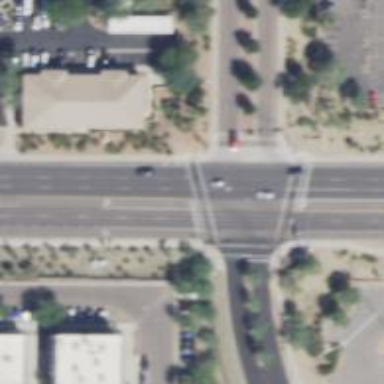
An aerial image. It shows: Solid stop line on the road.